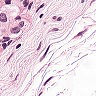
Metastatic tissue present: yes